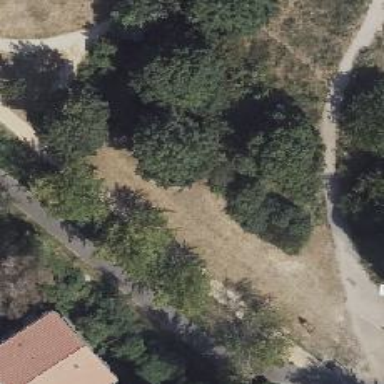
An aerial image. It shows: Deciduous broadleaved tree in park.